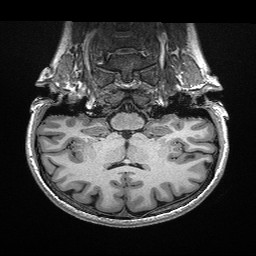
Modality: T1w
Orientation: sagittal
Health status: healthy
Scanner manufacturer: siemens
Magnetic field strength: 3 T
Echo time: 0.00298 s